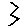
Label: zigzag